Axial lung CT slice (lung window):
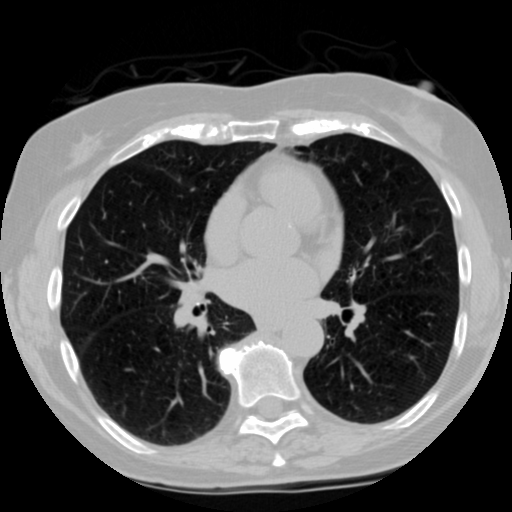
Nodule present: no